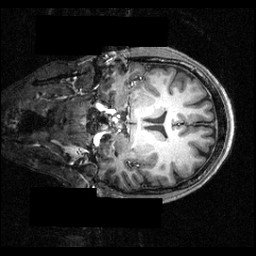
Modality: T1w
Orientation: coronal
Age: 20
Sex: male
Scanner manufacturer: siemens
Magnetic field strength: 3.951 T
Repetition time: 1.5 s
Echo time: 0.00335 s